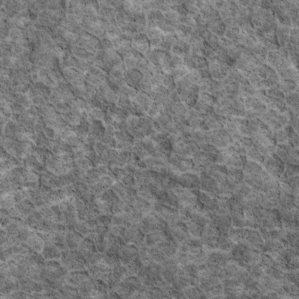
Label: non_frost